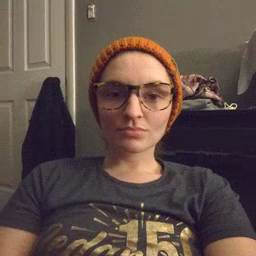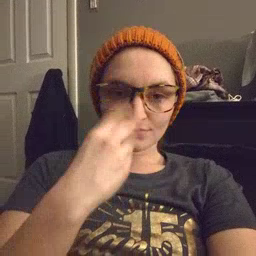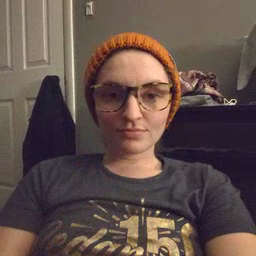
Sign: sleep